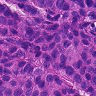
Metastatic tissue present: yes